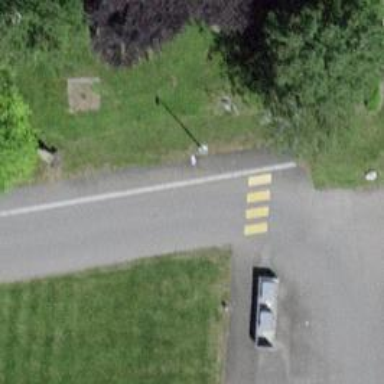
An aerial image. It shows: Zebra crossing on the road.